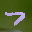
Label: 7